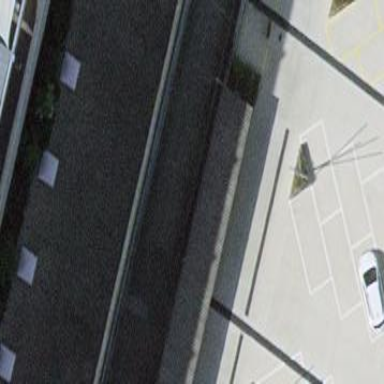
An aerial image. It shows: Bicycle parking shed.